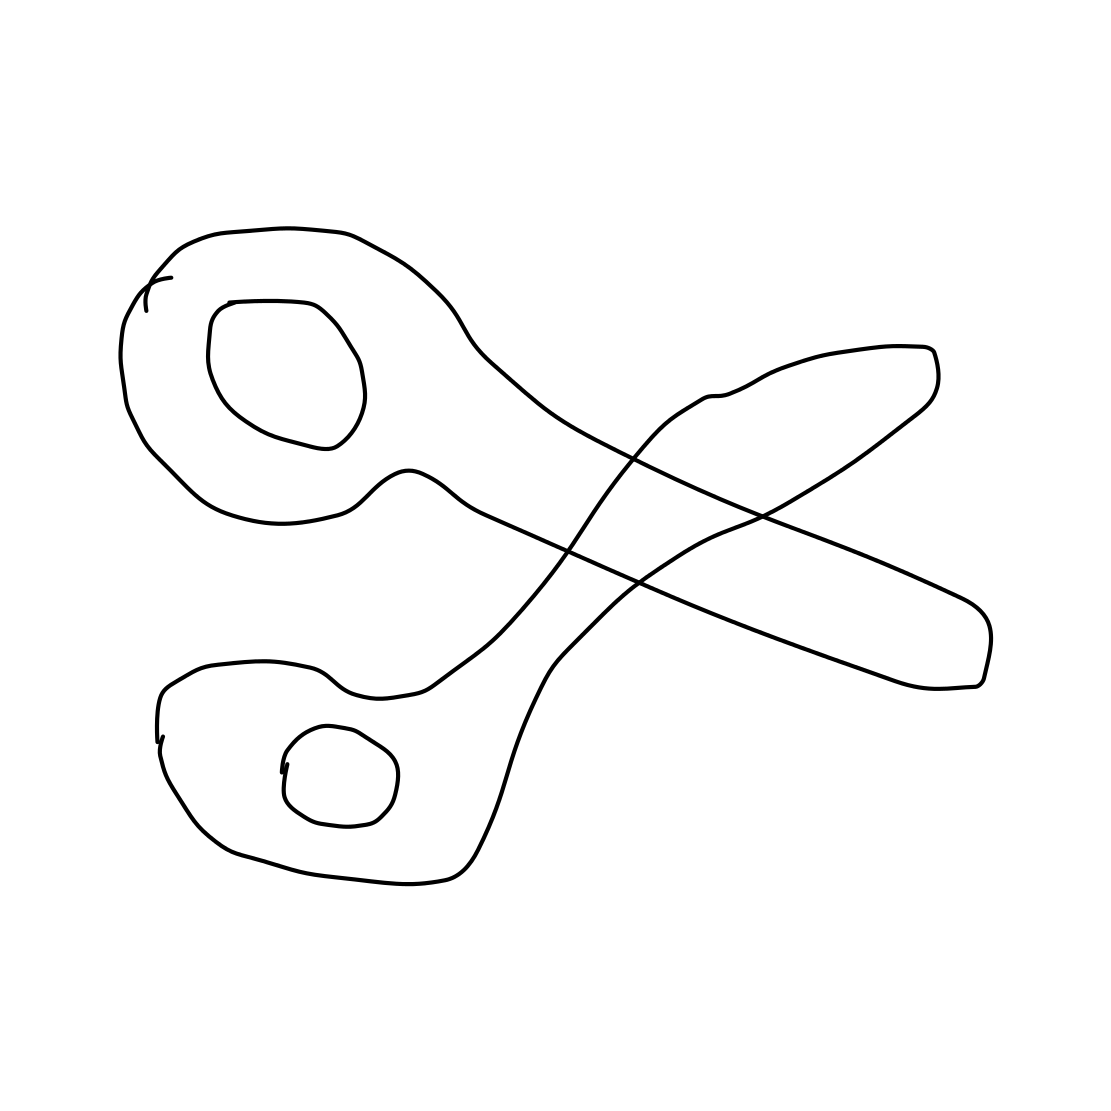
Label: scissors